This grayscale texture is a bearing vibration snapshot reshaped row-by-row into a square image. Based on the visible evidence, which condition applies: normal, inner_race, outer_race, ball?
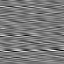
Answer: outer_race